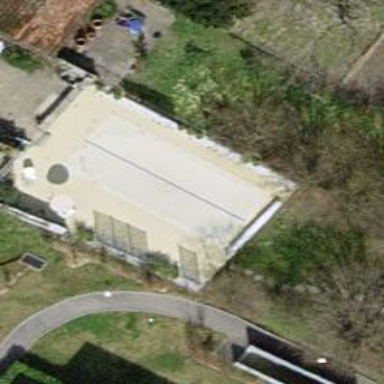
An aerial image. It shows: Swimming pool located in leisure land.